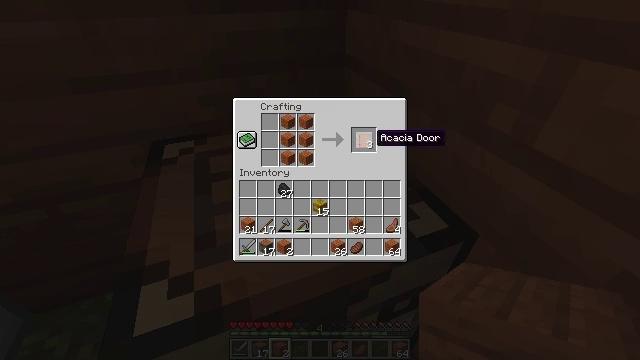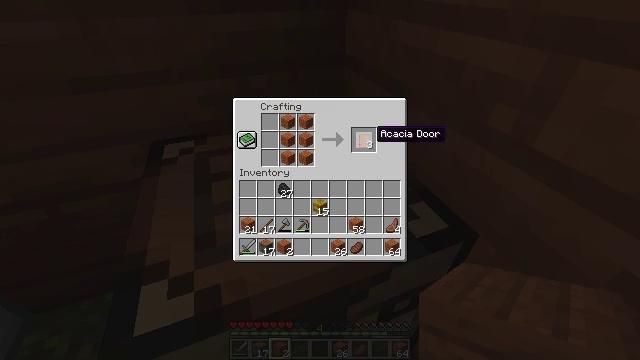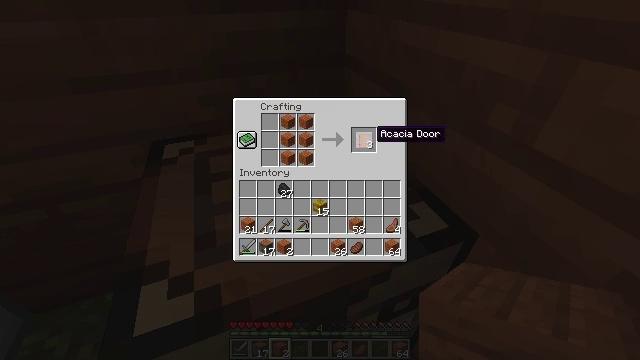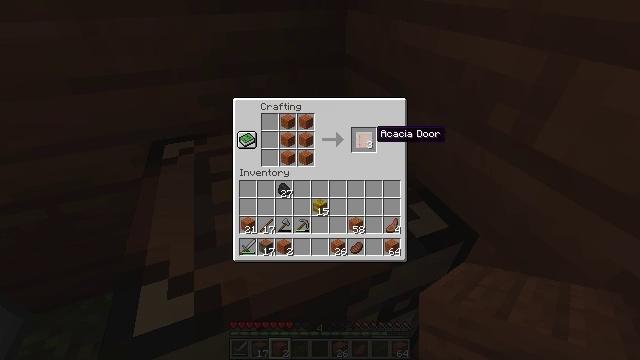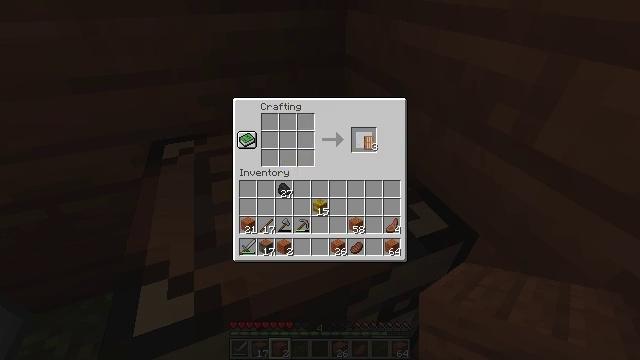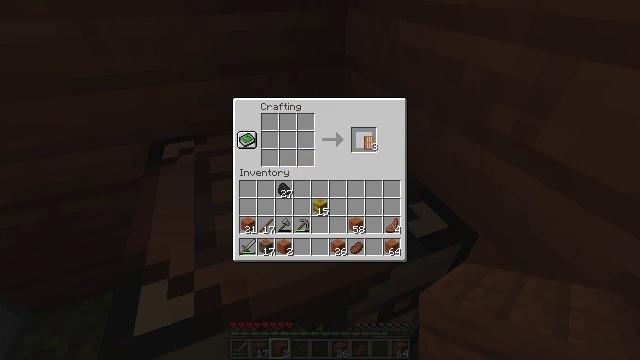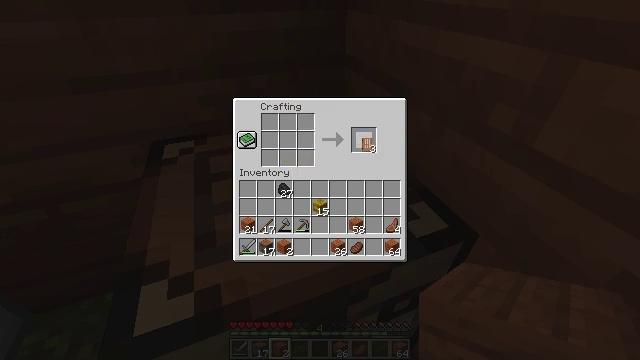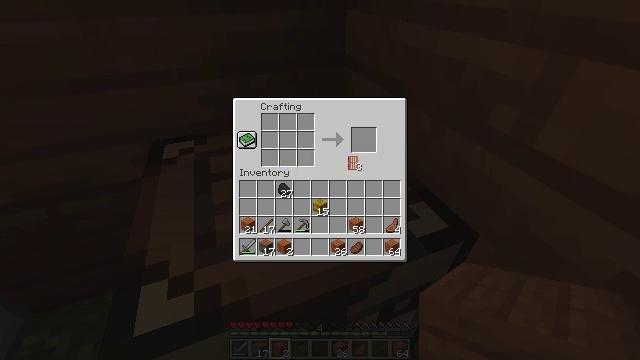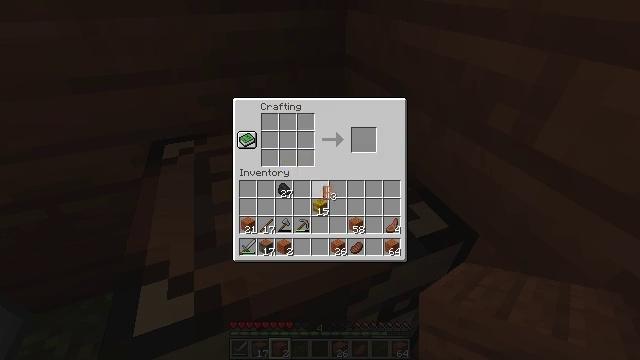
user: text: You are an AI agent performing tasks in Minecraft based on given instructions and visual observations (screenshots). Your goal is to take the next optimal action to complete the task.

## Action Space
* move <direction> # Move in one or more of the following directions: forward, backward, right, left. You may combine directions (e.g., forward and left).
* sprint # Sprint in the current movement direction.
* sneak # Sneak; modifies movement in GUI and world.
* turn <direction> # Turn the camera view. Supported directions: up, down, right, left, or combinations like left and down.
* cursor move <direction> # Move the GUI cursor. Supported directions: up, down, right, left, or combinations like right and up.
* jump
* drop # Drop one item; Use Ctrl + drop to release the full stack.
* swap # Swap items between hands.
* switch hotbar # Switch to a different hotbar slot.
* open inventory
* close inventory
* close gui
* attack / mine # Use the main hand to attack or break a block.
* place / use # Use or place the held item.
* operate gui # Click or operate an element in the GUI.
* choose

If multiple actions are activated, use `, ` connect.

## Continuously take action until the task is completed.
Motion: motion action
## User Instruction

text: Use acacia planks to make an acacia door in the crafting table.
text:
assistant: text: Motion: no_op
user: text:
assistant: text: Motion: no_op
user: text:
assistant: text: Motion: no_op
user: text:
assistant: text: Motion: operate gui
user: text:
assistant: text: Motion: operate gui
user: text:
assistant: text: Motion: no_op
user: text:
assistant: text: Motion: cursor move left and down
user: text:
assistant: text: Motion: cursor move left and down
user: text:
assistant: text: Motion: no_op